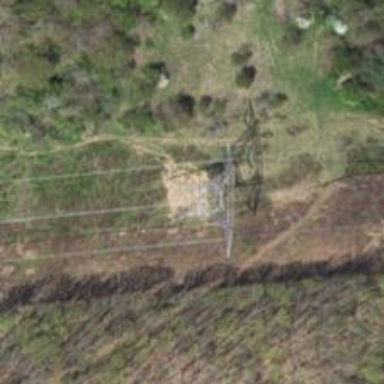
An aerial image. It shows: Power tower.